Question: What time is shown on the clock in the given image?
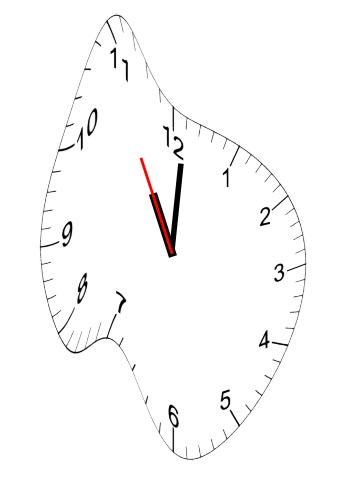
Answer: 11:00:55